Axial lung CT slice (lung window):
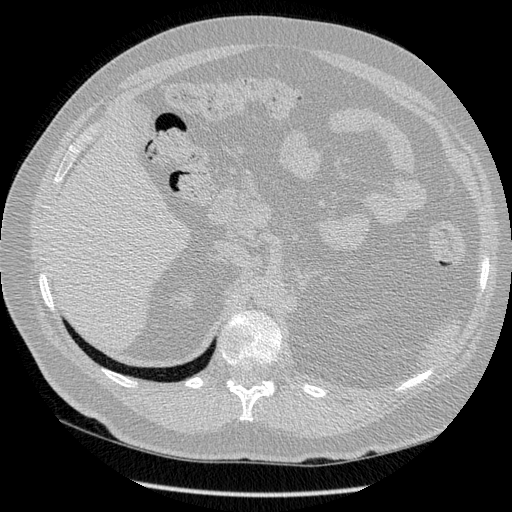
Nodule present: no